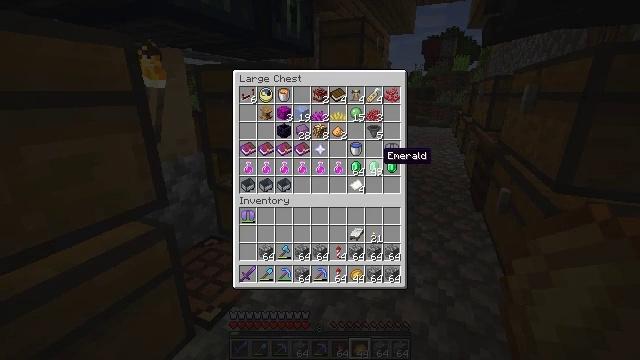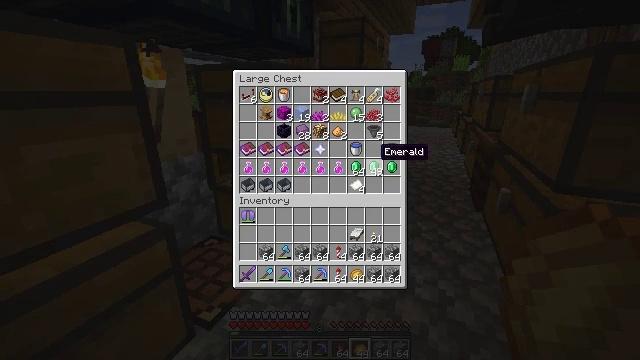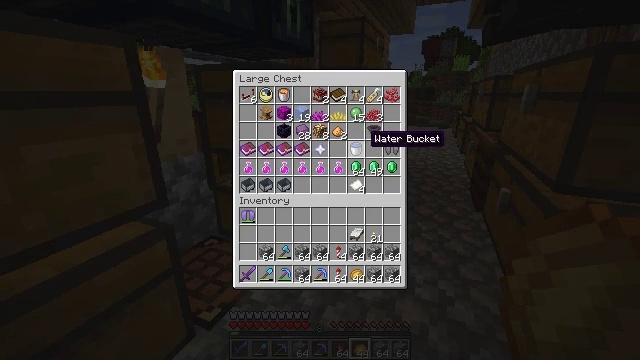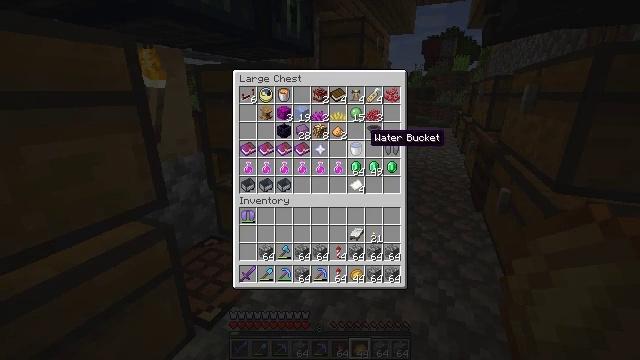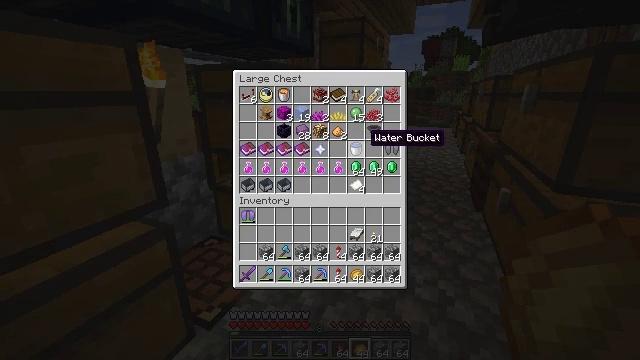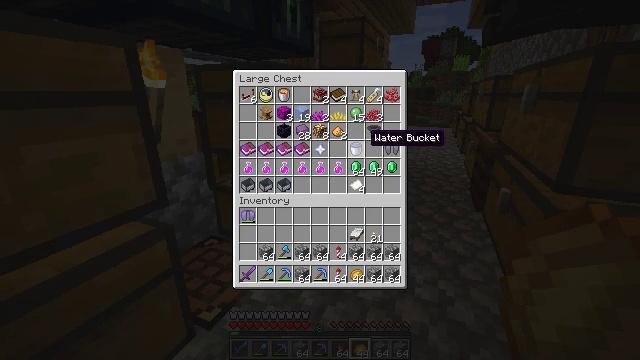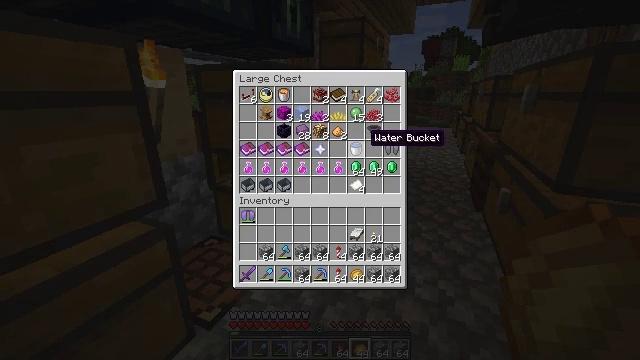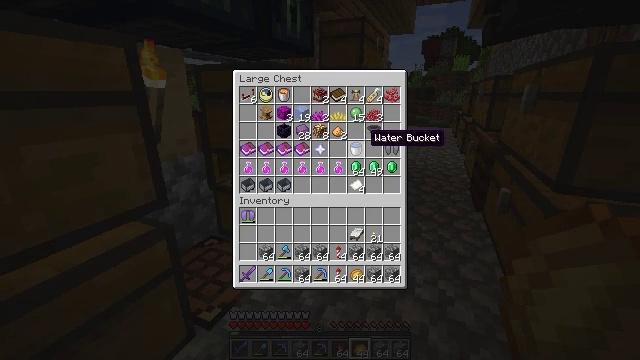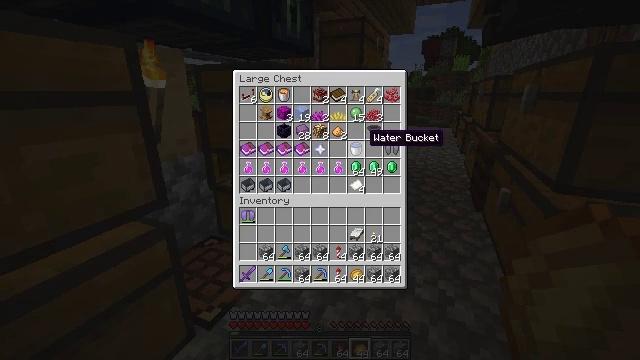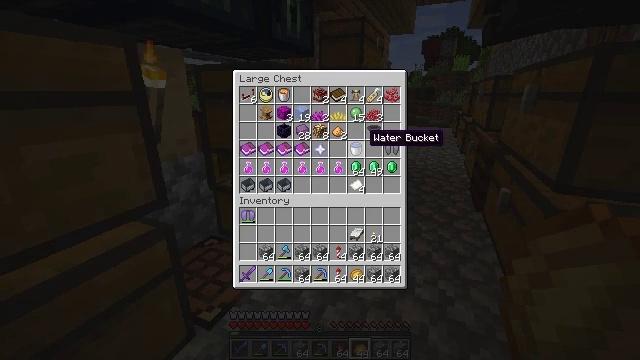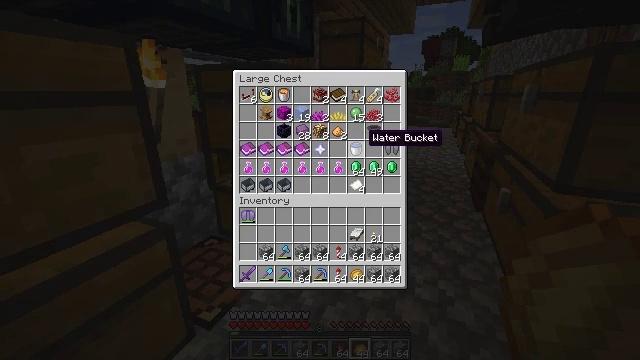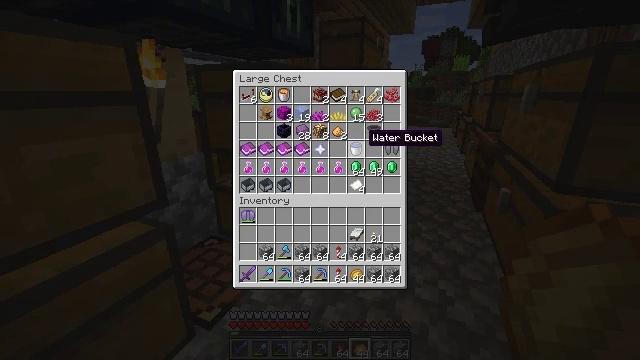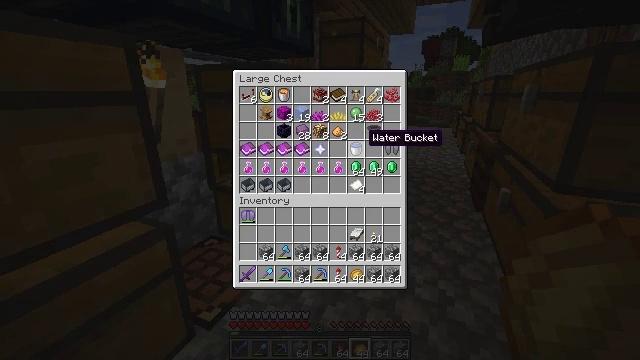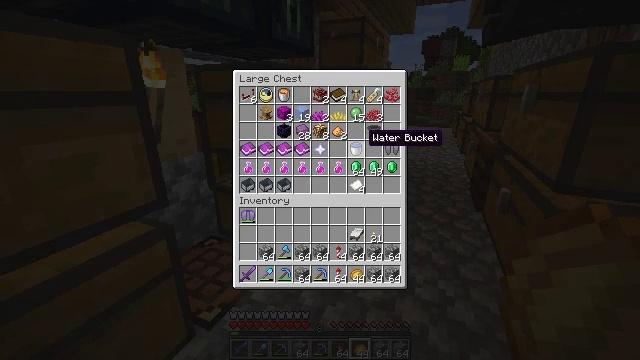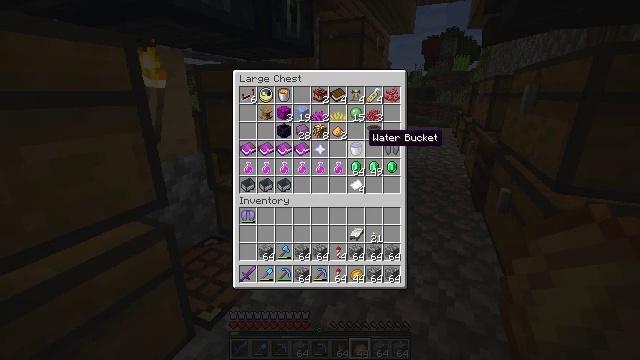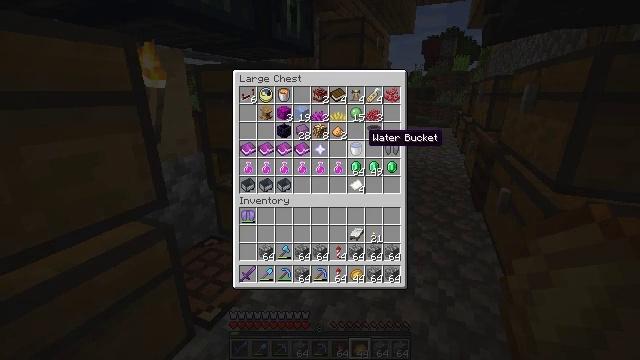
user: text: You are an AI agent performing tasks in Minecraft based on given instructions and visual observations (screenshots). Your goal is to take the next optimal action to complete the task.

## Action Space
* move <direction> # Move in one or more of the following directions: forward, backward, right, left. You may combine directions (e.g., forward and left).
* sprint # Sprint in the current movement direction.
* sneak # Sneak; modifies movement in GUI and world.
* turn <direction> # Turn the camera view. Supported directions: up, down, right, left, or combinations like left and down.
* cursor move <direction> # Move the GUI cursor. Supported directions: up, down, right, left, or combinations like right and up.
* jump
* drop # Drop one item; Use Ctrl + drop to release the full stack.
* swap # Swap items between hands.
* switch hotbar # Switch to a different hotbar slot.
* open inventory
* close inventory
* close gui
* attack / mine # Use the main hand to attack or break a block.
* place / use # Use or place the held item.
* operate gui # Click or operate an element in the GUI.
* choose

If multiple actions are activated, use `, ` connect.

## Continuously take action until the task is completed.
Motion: motion action
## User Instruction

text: Use a pickaxe to gather the ender chest.
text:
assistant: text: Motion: no_op
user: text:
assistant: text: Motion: cursor move left and up
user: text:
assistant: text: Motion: no_op
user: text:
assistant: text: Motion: no_op
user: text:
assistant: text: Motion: no_op
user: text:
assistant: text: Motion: no_op
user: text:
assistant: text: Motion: no_op
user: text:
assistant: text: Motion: no_op
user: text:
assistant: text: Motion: no_op
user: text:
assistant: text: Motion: no_op
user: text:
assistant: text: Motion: no_op
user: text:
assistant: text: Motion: no_op
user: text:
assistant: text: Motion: no_op
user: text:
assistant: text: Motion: no_op
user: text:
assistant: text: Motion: no_op
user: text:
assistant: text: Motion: no_op
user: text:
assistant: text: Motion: no_op
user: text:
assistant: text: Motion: no_op
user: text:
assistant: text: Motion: no_op
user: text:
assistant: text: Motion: no_op
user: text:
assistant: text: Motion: no_op
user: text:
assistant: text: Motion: no_op
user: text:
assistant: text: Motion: operate gui
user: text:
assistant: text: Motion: operate gui
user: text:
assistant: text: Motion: no_op
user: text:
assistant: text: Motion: cursor move left and down
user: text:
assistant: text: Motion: cursor move left and down
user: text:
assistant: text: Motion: cursor move left and down
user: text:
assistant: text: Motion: cursor move left and down
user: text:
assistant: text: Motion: cursor move left and down